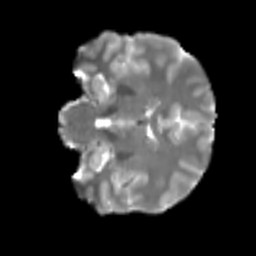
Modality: T2w
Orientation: coronal
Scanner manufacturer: siemens
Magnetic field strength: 3 T
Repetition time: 4 s
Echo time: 0.0594 s